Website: apple
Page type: payment
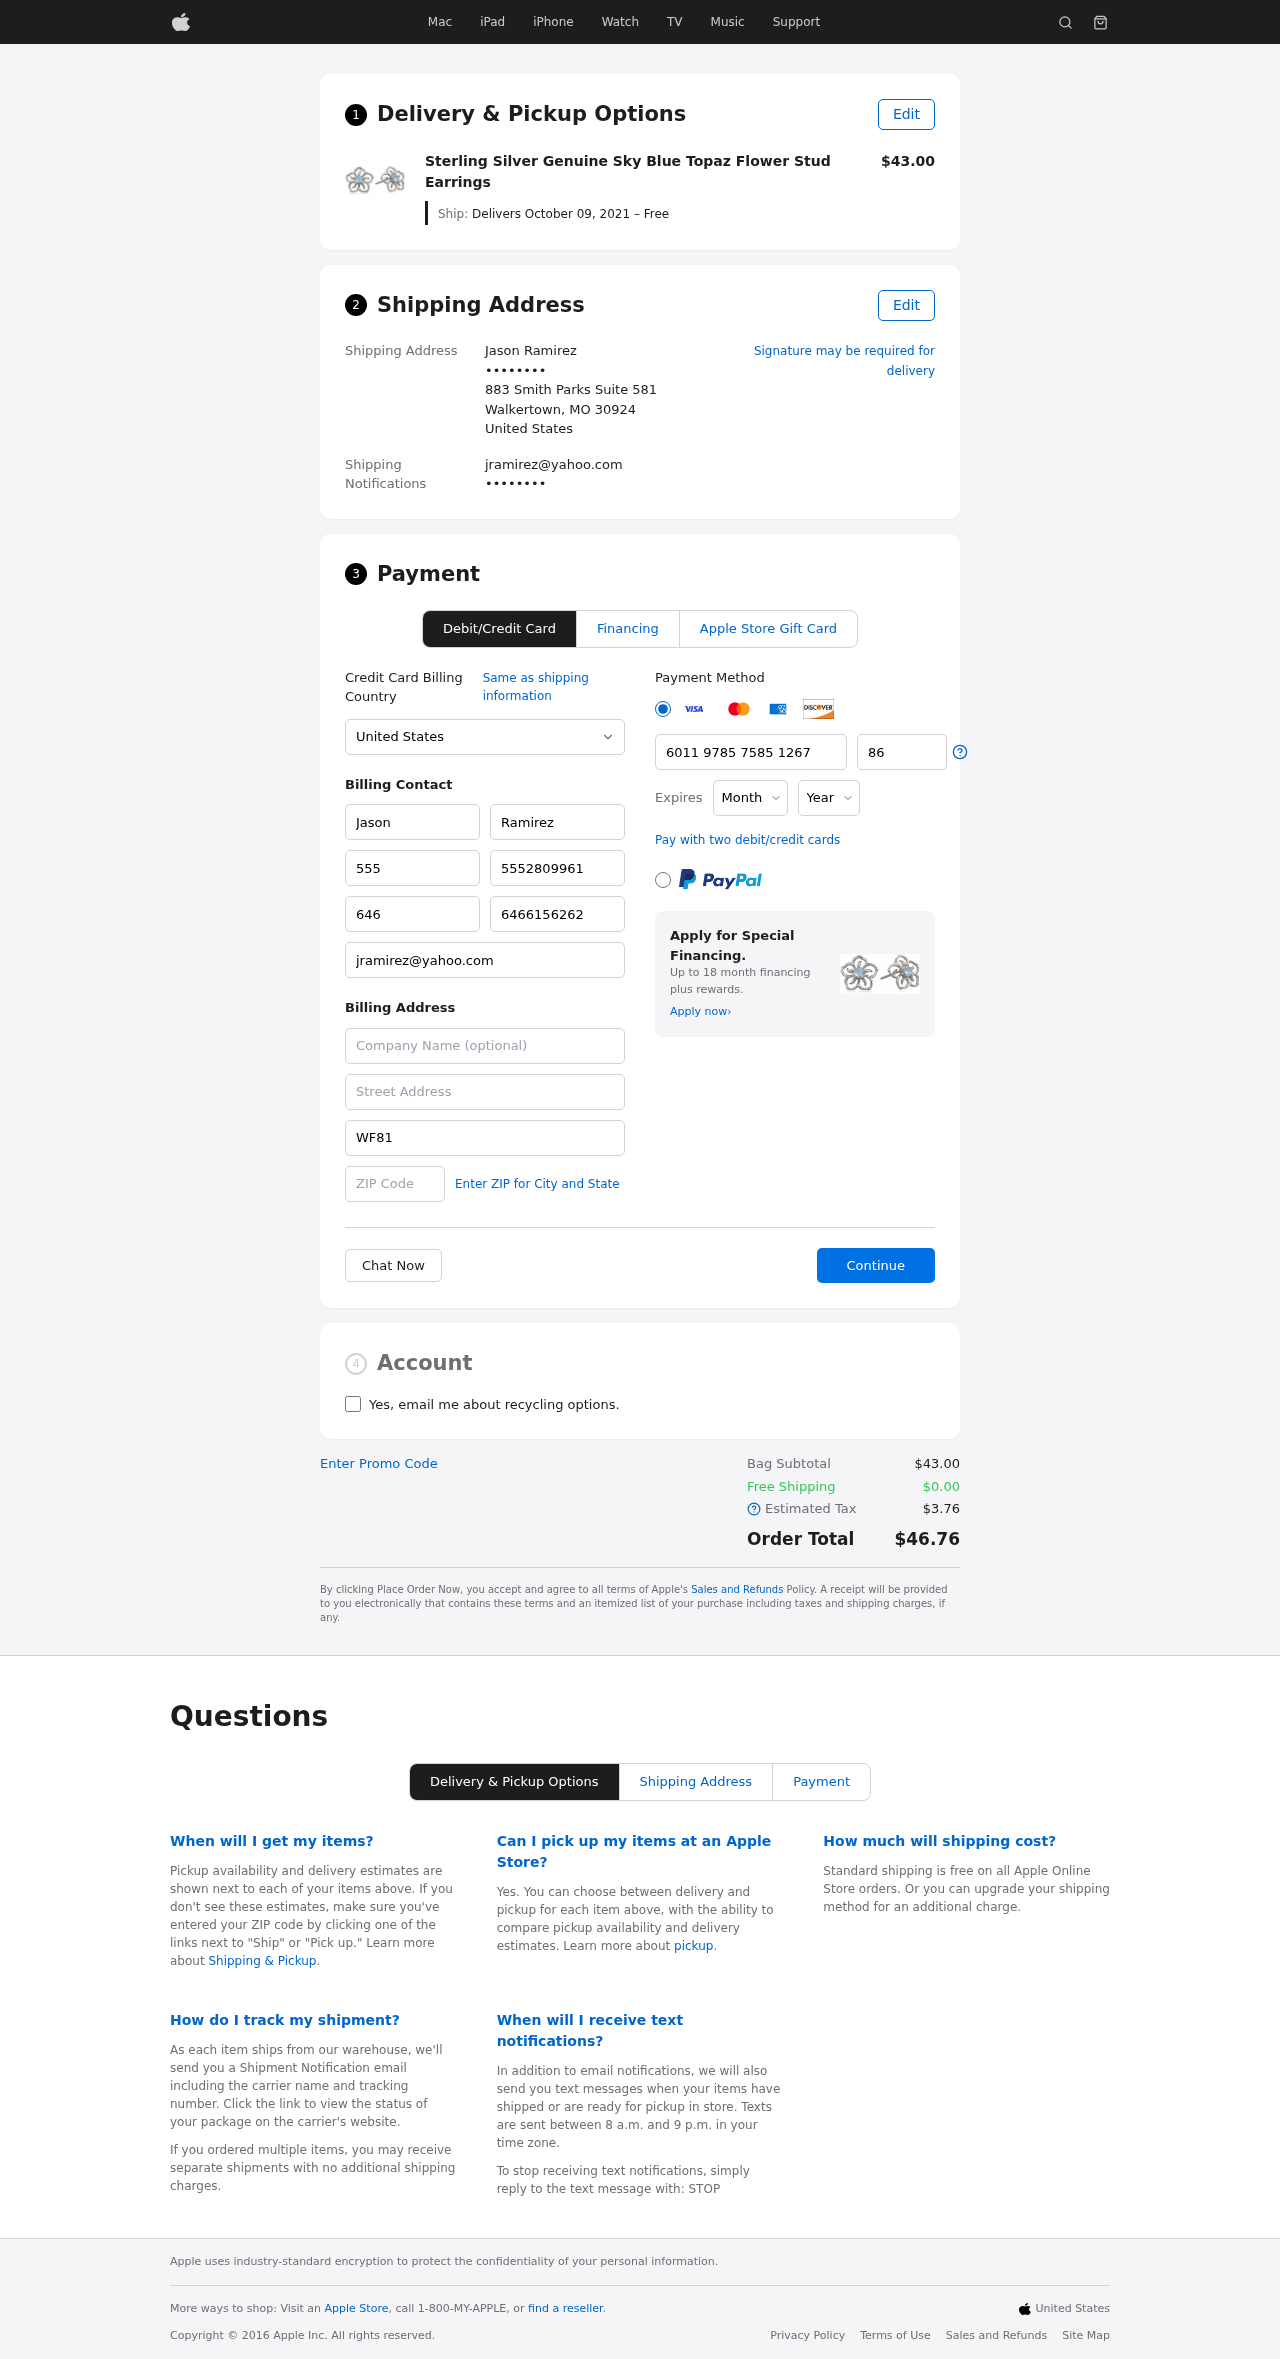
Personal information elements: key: PII_CARD_CVV
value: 861
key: PII_CARD_EXPIRY_MONTH
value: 04
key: PII_CARD_EXPIRY_YEAR
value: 27
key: PII_CARD_NUMBER
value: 6011 9785 7585 1267
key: PII_CITY_STATE_ZIP
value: Walkertown, MO 30924
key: PII_COUNTRY
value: United States
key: PII_EMAIL
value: jramirez@yahoo.com
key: PII_EMAIL2
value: jramirez@yahoo.com
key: PII_FIRSTNAME
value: Jason
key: PII_FULLNAME
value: Jason Ramirez
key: PII_LASTNAME
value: Ramirez
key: PII_PHONE3
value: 5552809961
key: PII_PHONE_ALT
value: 6466156262
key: PII_PHONE_ALT_AREA
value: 646
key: PII_PHONE_AREA
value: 555
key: PII_SECURITY_CODE
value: WF81
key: PII_STREET
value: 883 Smith Parks Suite 581
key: PII_PHONE
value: ••••••••
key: PII_PHONE2
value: ••••••••
Product elements: key: PRODUCT1_NAME
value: Sterling Silver Genuine Sky Blue Topaz Flower Stud Earrings
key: PRODUCT1_PRICE
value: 43
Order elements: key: ORDER_DELIVERY_DATE
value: Delivers October 09, 2021 – Free
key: ORDER_SUBTOTAL
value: $43.00
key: ORDER_SHIPPING_COST
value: $0.00
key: ORDER_TAX
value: $3.76
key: ORDER_TOTAL
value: $46.76